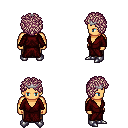
a pixel art fantasy rpg character, male body template, human, tanned skin, red robe, robe skirt, white blonde curly afro hairstyle, silver tiara, metal boots, four views (front, back, left, right), 2x2 character sprite sheet, small pixel art, hard edges, no anti-aliasing